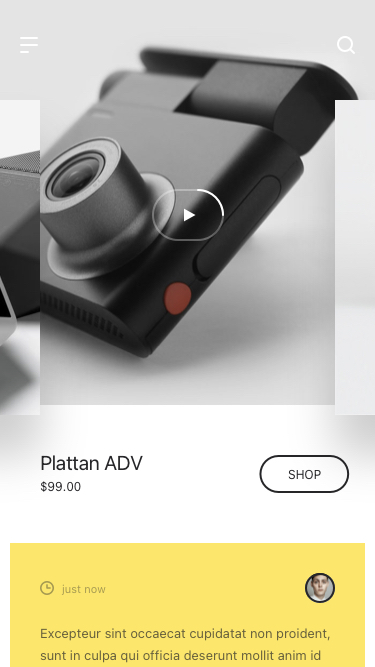
Text in this UI design:
just now
Excepteur sint occaecat cupidatat non proident, sunt in culpa qui officia deserunt mollit anim id est laborum. Sed ut perspiciatis unde.
$99.00
Plattan ADV